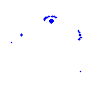
Particle: pion